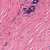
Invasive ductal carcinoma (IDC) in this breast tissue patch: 0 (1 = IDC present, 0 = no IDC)